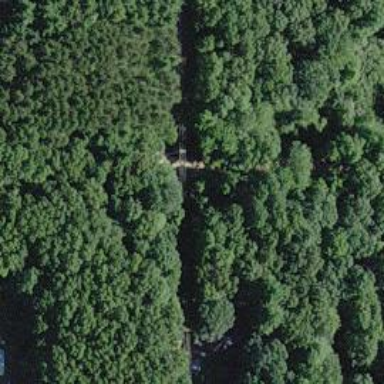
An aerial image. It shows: Driveway leading to service road.